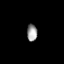
Tissue: prostate
Cell type: Endothelial cells
Senescence score: 0.7275
Nuclear area (px): 168
Mean DAPI intensity: 157.256